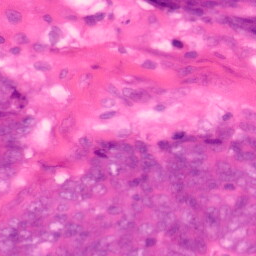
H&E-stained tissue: Colon